Question: I have an extension that needs to know what URL is on the active tab, but the problem is that when I open a second chrome window there are 2 active tabs, in the webmaster tools it doesn't give me any indication of what window I'm actually on.

I was actually on the 2nd window when I took this screenshot.
The code that I am using is:
'''
chrome.tabs.query({'active': true}, function (tabs) {
app.tabInfo = tabs[0];
});
'''
But the good code would have been 'app.tabInfo = tabs[1];' but I need to know that I need to pick that one. So how can I know?
Thank you.
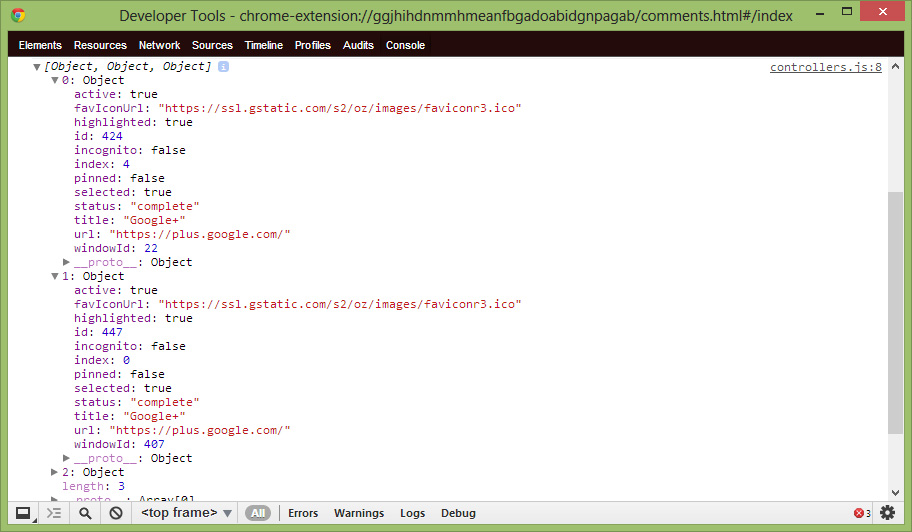
Answer: Make your query to select the last focused Window:
'''
chrome.tabs.query({ active: true, lastFocusedWindow: true }, function (tabs) {
//...
});
'''
: Better don't take 'currentWindow: true' because:
> The current window is the window that contains the code that is currently executing. It's important to realize that this can be different from the topmost or focused window.
<URL>